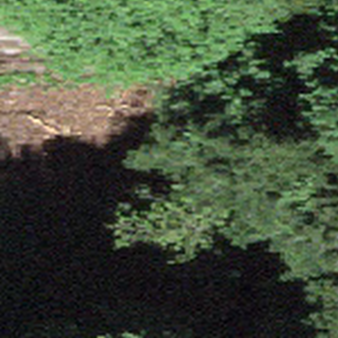
Label: other